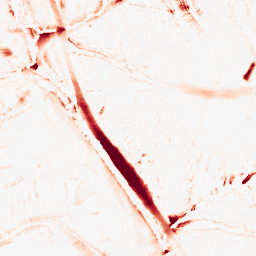
Category: morphological
Decomposition family: tophat
Decomposition parameters: size: 10
mode: white
Upsampling method: regularized
Upsampling parameters: scale: 4
lambda_reg: 0.001
Upsampling scale: 4